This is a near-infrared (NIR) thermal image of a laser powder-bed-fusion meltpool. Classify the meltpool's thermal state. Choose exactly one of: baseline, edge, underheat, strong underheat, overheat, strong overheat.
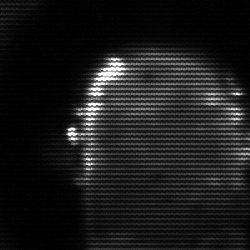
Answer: baseline